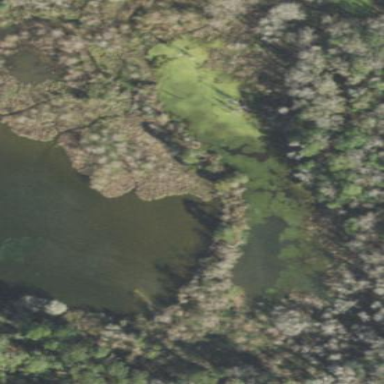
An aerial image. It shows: Marshy wetland area.